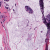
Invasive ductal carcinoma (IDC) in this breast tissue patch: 1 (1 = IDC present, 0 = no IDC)